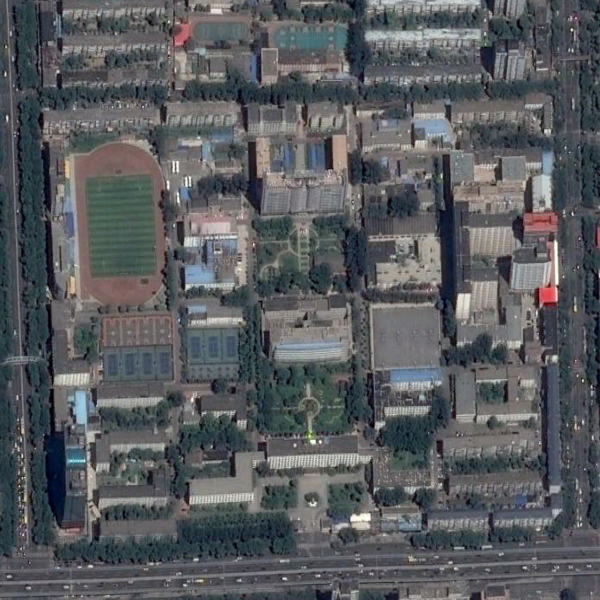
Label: School